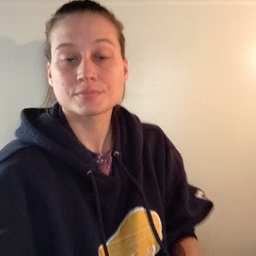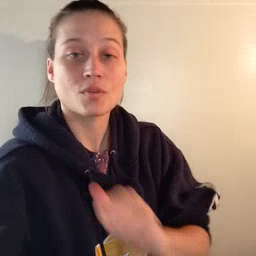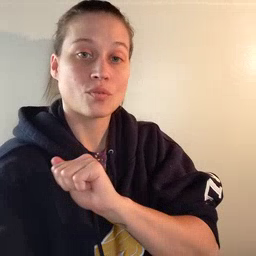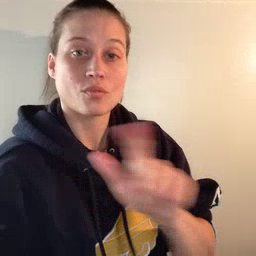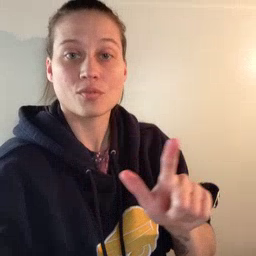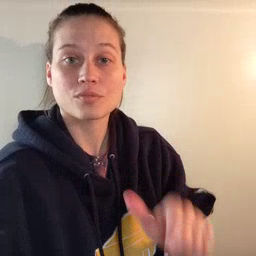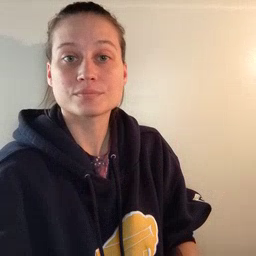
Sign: all